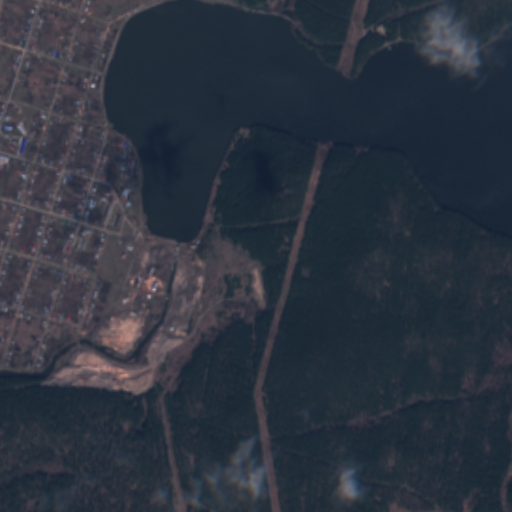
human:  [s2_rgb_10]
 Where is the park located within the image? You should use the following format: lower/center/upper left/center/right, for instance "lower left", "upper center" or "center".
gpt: The park is located in the center left of the image.
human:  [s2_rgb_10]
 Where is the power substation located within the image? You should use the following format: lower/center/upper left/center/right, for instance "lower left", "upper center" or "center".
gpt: The power substation is located in the center of the image.
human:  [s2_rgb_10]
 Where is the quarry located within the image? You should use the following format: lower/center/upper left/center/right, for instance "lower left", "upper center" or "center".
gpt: The quarry is located in the lower left of the image.
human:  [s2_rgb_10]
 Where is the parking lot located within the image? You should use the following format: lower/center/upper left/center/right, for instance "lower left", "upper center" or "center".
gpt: There is no parking lot in the image.